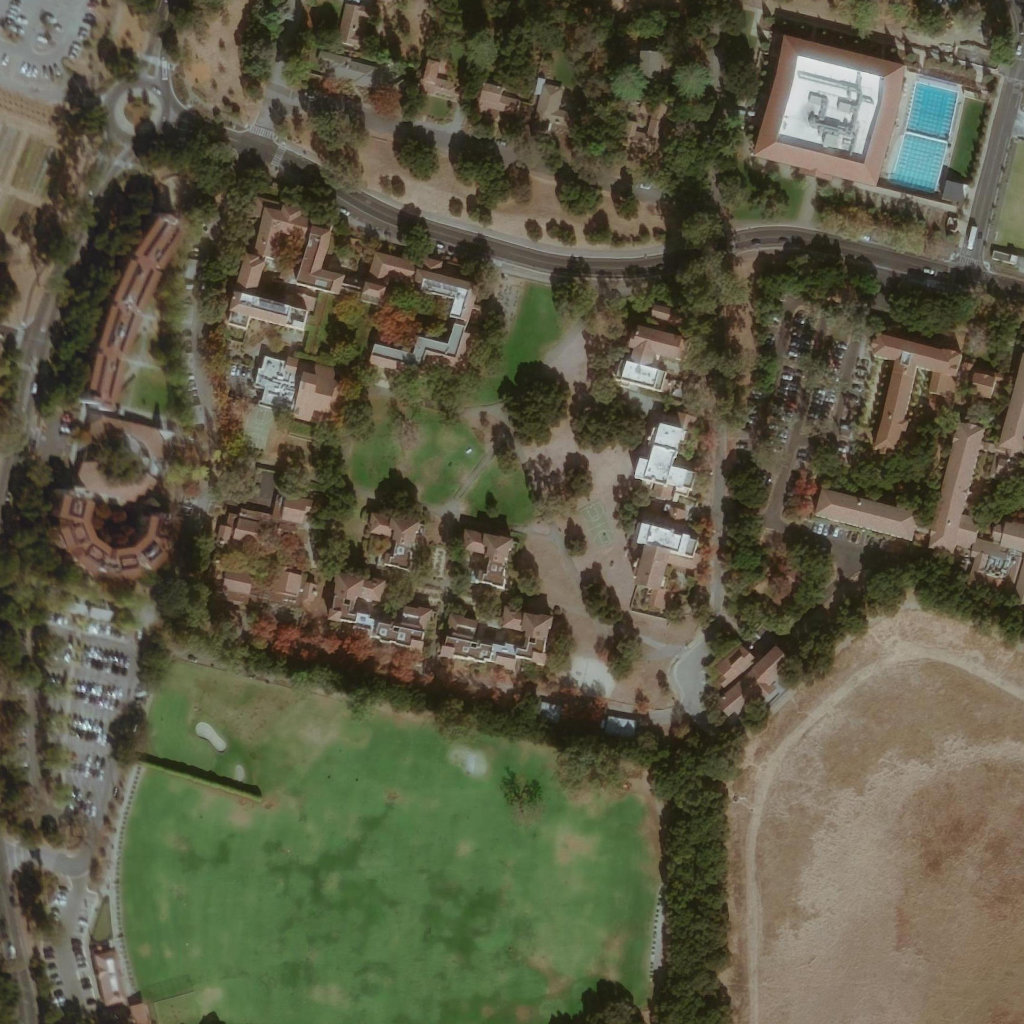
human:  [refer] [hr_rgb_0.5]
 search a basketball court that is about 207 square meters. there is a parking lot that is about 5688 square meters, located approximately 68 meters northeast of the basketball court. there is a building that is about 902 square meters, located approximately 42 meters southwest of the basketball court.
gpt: <box>[[56, 48, 60, 53, 0]]</box>

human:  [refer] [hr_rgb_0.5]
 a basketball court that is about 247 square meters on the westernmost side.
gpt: <box>[[23, 39, 26, 43, 0]]</box>